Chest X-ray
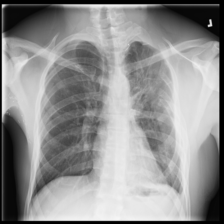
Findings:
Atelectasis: negative
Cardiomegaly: negative
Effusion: negative
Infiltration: negative
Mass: negative
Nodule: negative
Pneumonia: negative
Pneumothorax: negative
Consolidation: negative
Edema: negative
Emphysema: negative
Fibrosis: negative
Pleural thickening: negative
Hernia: negative